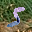
Label: 5